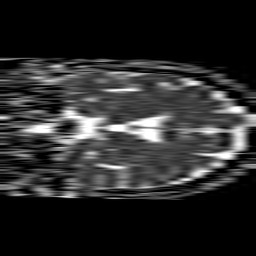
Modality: ADC
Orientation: coronal
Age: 70
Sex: female
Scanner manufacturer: philips
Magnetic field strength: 1.5 T
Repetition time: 4.6 s
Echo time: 0.09059 s